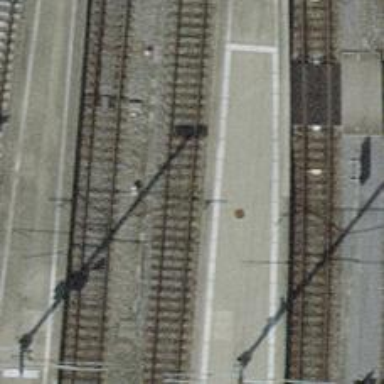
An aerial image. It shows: Single-track electrified railway siding with contact line for service.